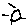
Label: sun